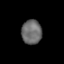
Tissue: lung
Cell type: T cells
Senescence score: 0.2158
Nuclear area (px): 481
Mean DAPI intensity: 107.135